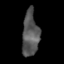
Tissue: skin
Cell type: T cells
Senescence score: 0.679
Nuclear area (px): 728
Mean DAPI intensity: 86.102